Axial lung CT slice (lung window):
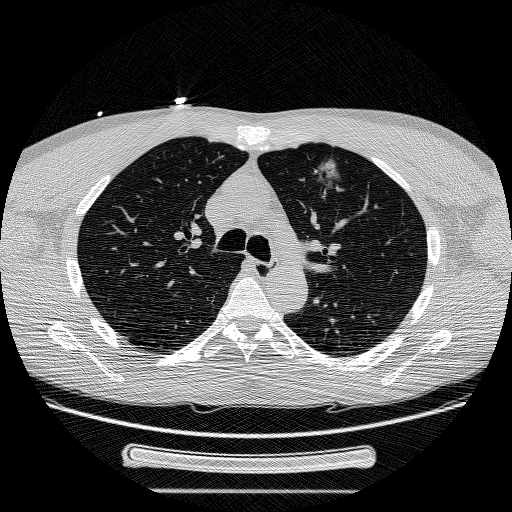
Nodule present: yes
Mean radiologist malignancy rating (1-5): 4.333